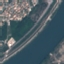
Land use / land cover: River